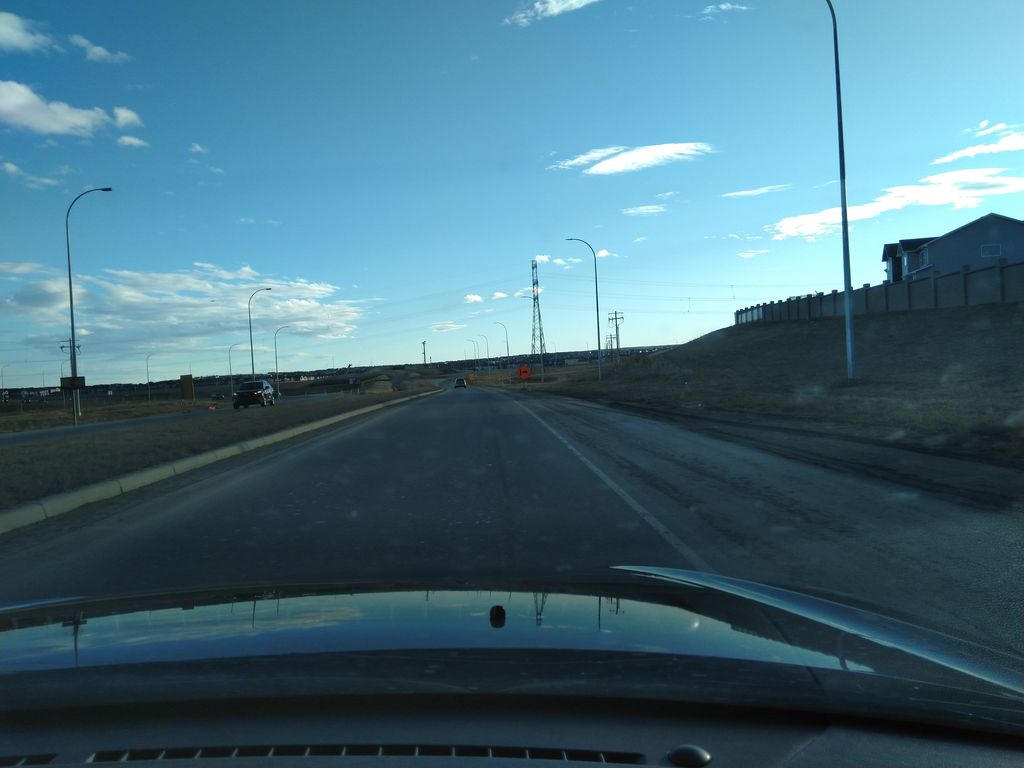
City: calgary